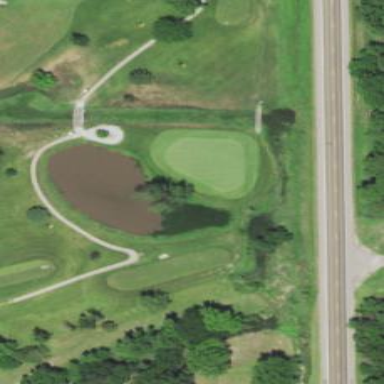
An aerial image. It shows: Picturesque scene of golf course with lateral water hazard.